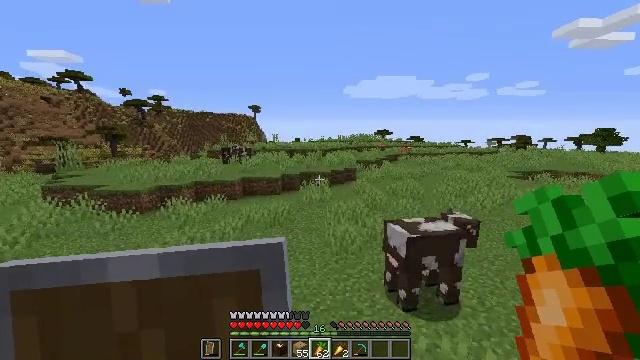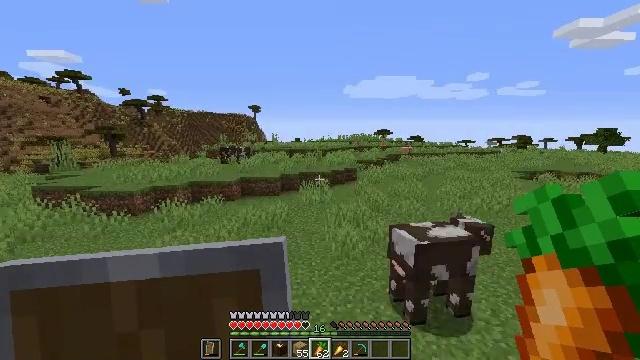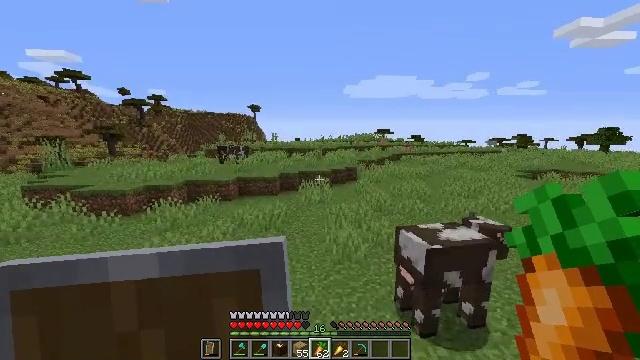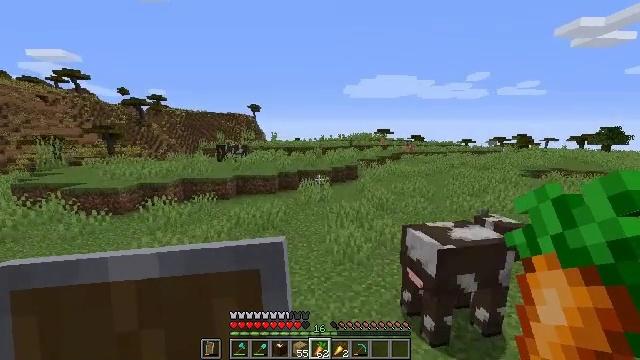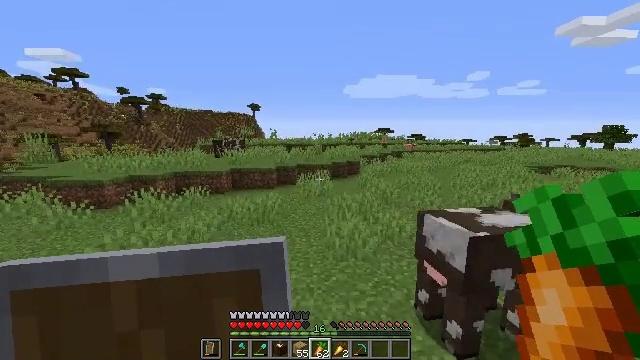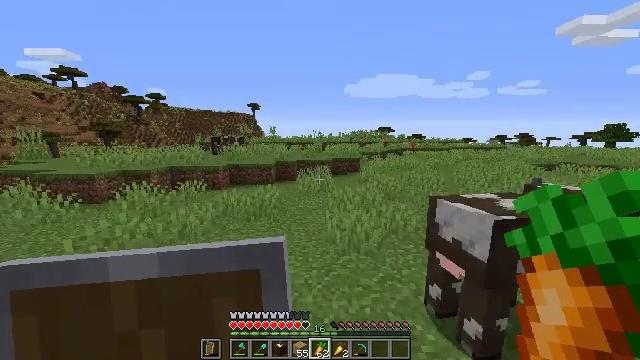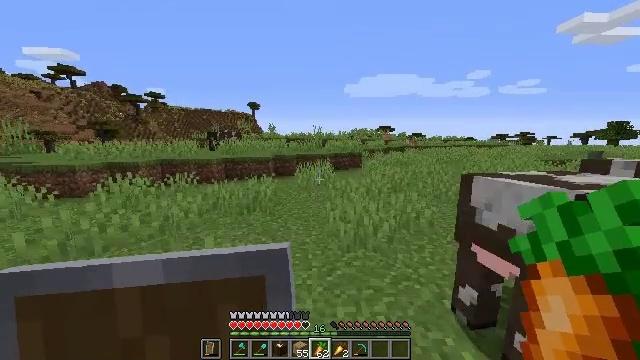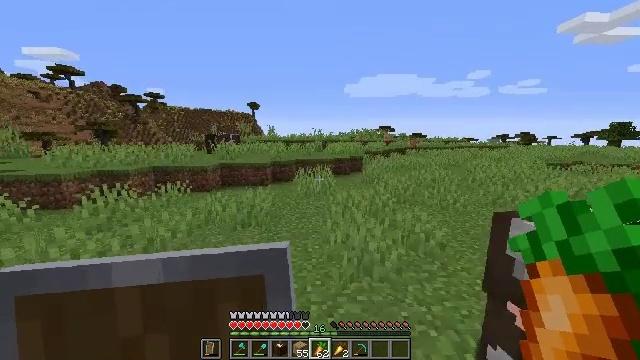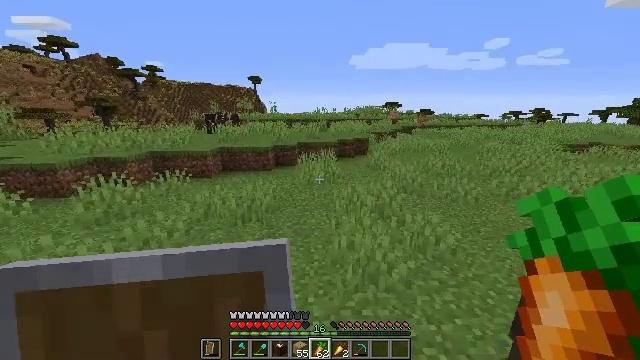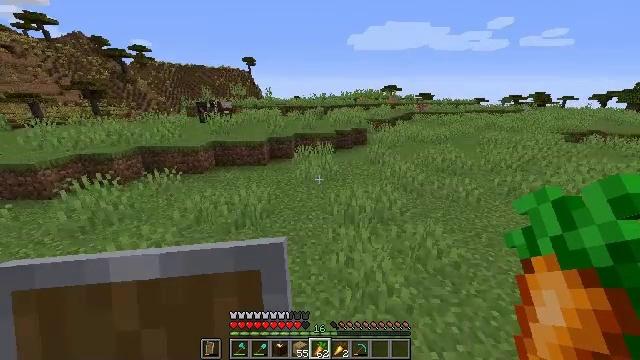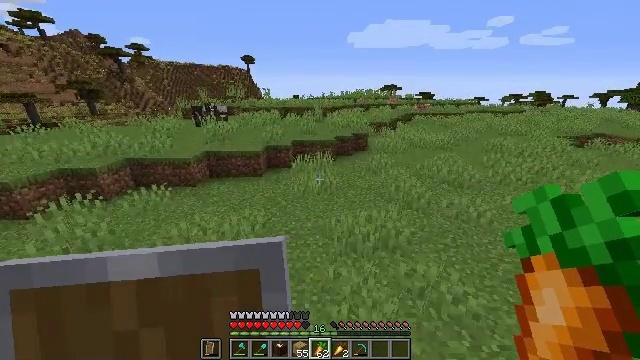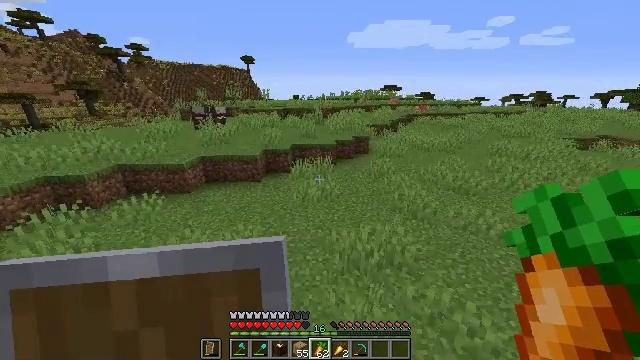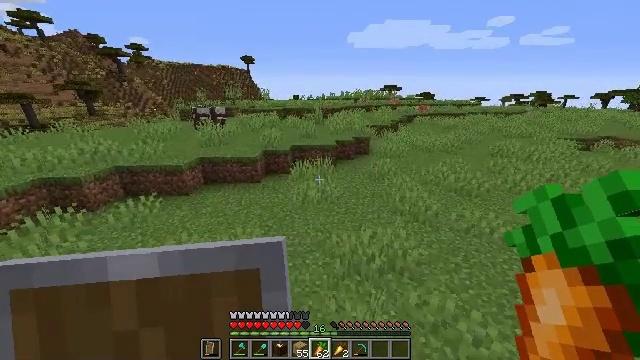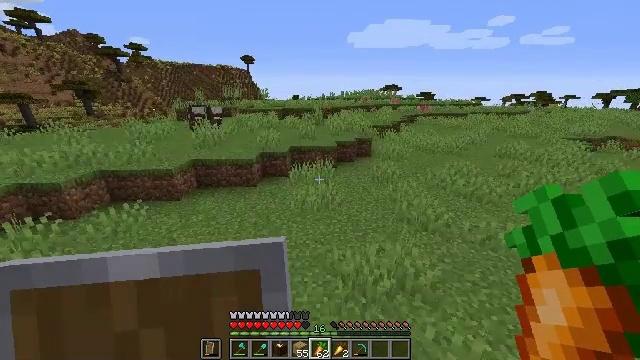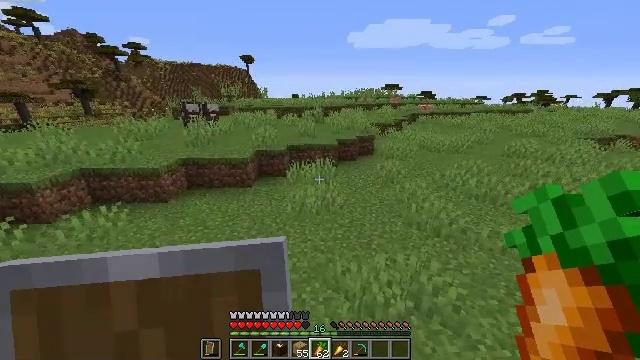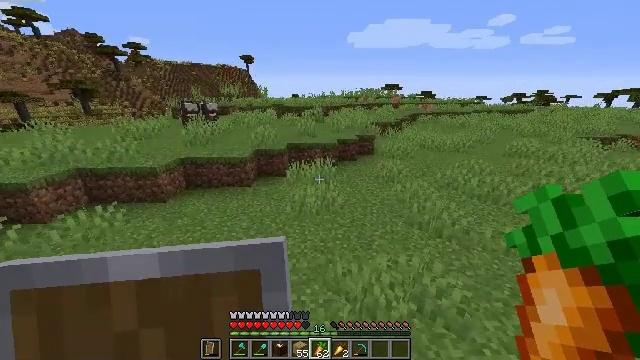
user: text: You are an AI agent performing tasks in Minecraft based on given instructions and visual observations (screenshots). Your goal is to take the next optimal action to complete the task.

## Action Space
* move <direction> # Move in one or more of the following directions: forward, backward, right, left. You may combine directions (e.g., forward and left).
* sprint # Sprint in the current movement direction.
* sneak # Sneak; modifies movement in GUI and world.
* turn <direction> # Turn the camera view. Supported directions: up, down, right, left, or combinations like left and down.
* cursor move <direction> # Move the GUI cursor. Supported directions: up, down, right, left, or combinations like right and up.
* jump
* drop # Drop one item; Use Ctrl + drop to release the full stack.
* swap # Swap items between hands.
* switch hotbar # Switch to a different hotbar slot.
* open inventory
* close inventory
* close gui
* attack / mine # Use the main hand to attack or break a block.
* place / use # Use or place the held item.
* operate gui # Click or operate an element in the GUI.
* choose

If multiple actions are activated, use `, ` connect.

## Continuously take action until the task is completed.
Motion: motion action
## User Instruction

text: Gather grass on the ground.
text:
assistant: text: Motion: move forward, sprint, jump
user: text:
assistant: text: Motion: move forward, sprint, jump
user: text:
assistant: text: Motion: move forward, sprint, jump
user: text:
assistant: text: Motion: move forward, sprint, jump
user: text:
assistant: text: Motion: move forward, sprint, jump
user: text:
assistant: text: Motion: move forward, sprint, jump
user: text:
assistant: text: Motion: move forward, sprint, jump
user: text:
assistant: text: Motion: move forward, sprint, turn left and down, jump
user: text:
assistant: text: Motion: move forward, sprint, turn down, jump
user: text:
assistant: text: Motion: move forward, sprint, jump
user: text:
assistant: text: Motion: move forward, sprint, jump
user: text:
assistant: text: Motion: move forward, sprint, jump
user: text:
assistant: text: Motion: move forward, sprint, jump
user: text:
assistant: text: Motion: move forward, sprint, jump
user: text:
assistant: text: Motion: move forward, sprint, jump
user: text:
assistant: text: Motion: move forward, sprint, jump
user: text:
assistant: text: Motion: move forward, sprint, jump
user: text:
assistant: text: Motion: move forward, sprint, jump
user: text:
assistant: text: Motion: move forward, sprint, jump
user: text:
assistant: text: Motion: move forward, sprint, jump
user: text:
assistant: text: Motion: move forward, sprint, jump
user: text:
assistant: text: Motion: move forward, sprint, jump
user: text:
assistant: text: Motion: move forward, sprint, jump
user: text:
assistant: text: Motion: move forward, sprint, jump
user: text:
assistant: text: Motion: move forward, sprint, jump
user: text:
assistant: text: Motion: move forward, sprint, turn left, jump
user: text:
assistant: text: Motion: move forward, sprint, turn left, jump
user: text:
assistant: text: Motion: move forward, sprint, turn left, jump
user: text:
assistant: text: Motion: move forward, sprint, turn left, jump
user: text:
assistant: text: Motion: move forward, sprint, turn left, jump